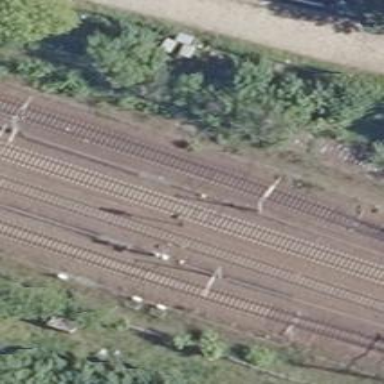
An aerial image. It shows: Railway track with contact lines for electrification.